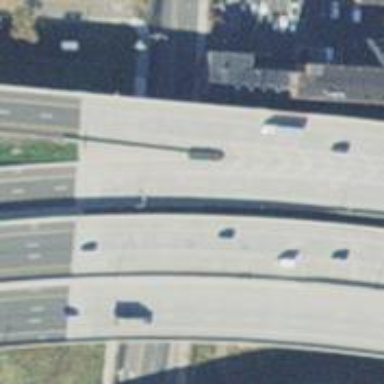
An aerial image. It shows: Motorway link bridge.